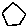
Label: hexagon